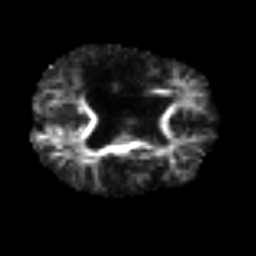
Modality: FA
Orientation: axial
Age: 58
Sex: male
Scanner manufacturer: siemens
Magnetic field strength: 3 T
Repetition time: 3.2 s
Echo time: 0.081 s